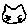
Label: cat